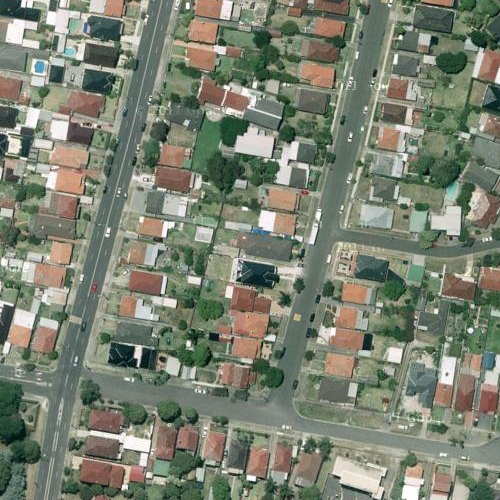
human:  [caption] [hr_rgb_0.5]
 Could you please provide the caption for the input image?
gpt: A residential area with many houses neatly arranged and a piece of lawn beside .

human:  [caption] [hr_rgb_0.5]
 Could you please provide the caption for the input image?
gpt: This is a residential area with many houses arranged neatly and a piece of lawn beside .

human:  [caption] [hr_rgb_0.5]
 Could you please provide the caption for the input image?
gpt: Many houses arranged neatly in the residential area with a piece of lawn beside .

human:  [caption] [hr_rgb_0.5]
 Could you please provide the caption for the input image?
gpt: Lots of houses arranged neatly in the residential area with a piece of lawn beside .

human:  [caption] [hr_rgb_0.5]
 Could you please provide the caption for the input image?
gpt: A residential area with lots of houses neatly arranged anf a lawn beside .